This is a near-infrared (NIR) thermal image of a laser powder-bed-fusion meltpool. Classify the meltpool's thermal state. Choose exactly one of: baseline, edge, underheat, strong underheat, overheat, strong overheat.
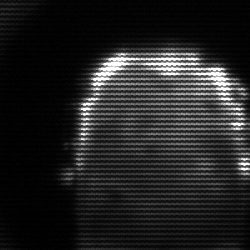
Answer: baseline